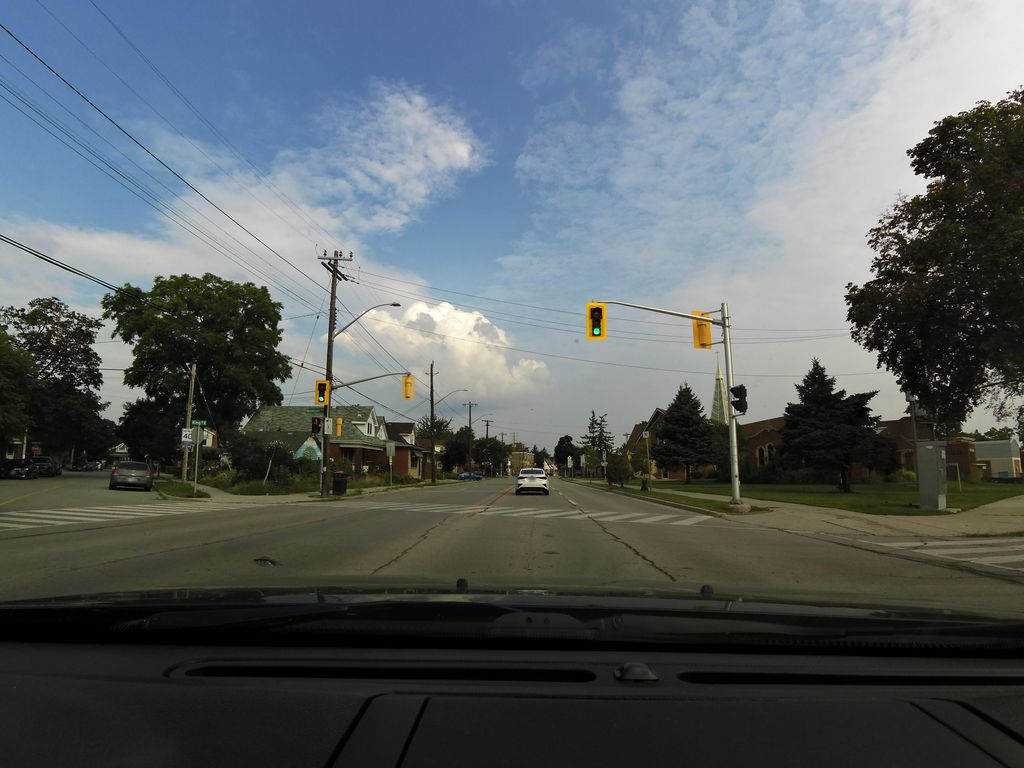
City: hamilton